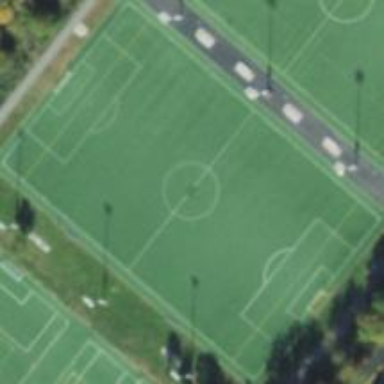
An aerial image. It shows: Soccer pitch for leisure land activities.